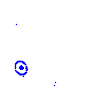
Particle: electron